Field crop: tomato
Growth stage: 2
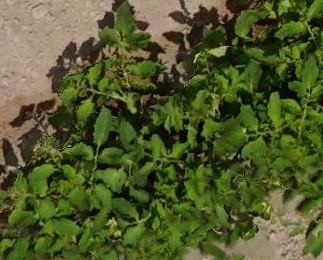
Species: tomato